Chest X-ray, PA view. Patient: 74 years old, sex F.
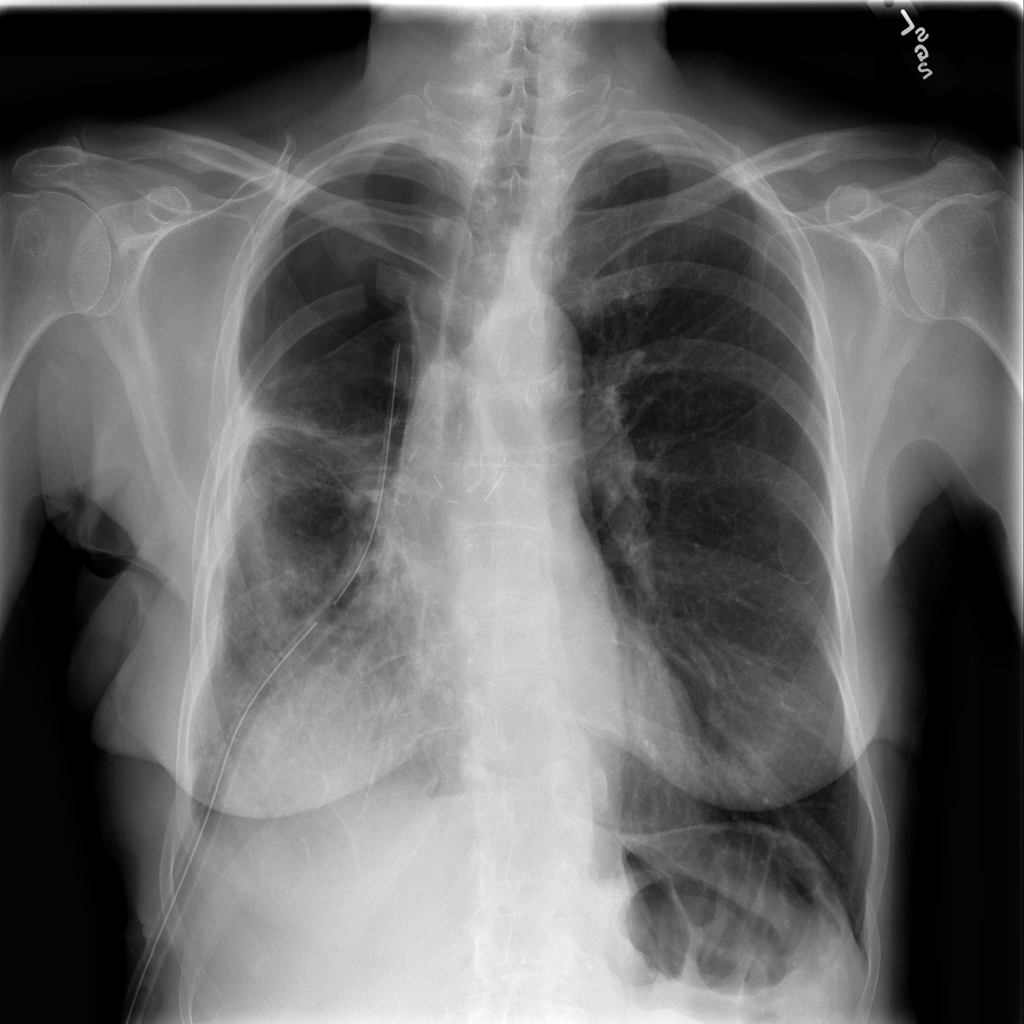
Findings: Pneumothorax